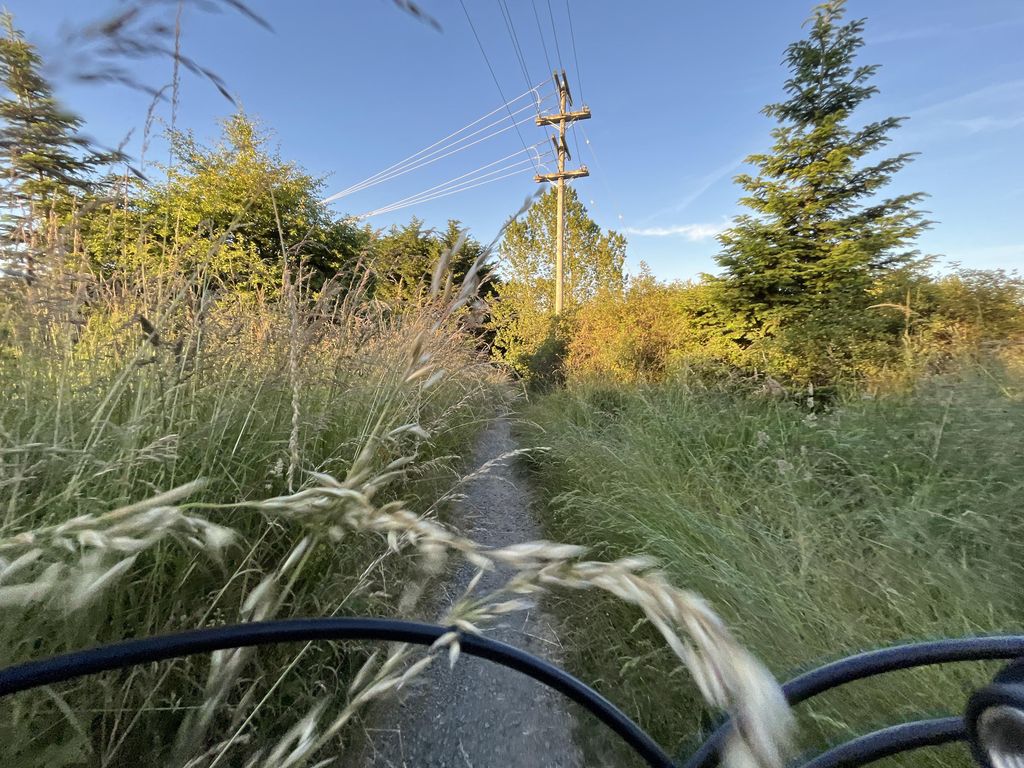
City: victoria